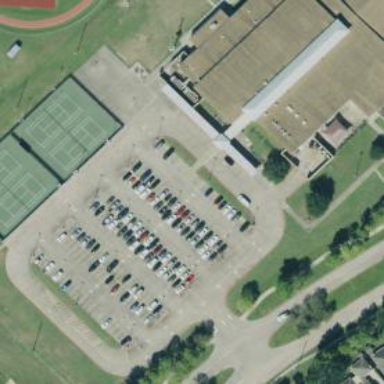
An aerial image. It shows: Parking space.